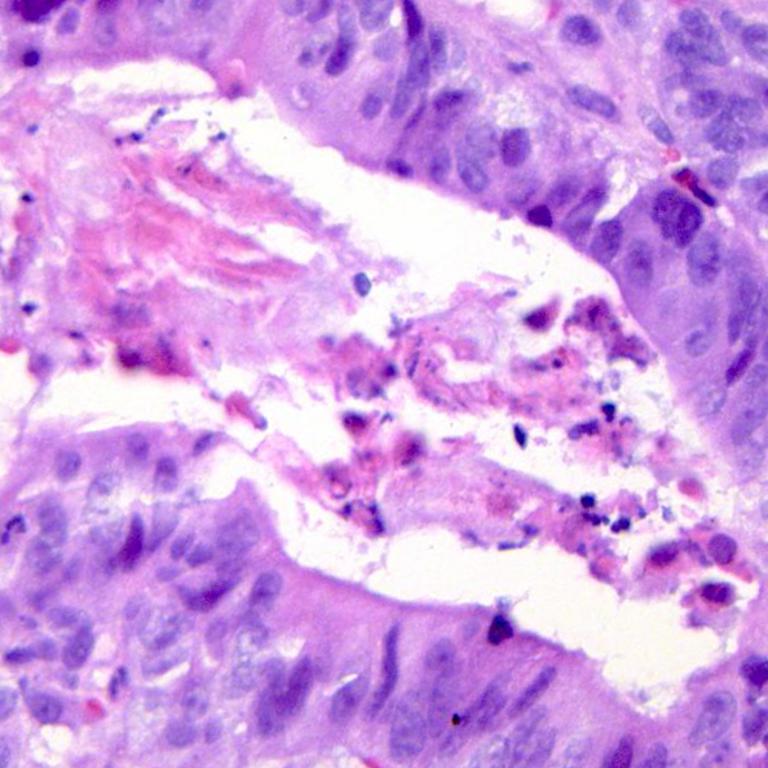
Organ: colon
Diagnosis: adenocarcinomas